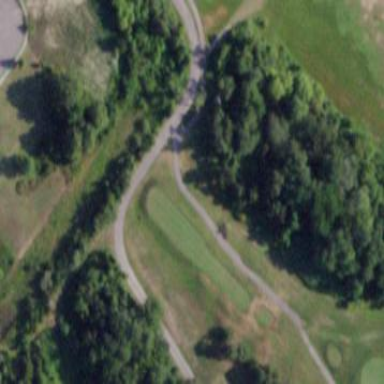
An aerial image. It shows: Grass area designated as golf tee.